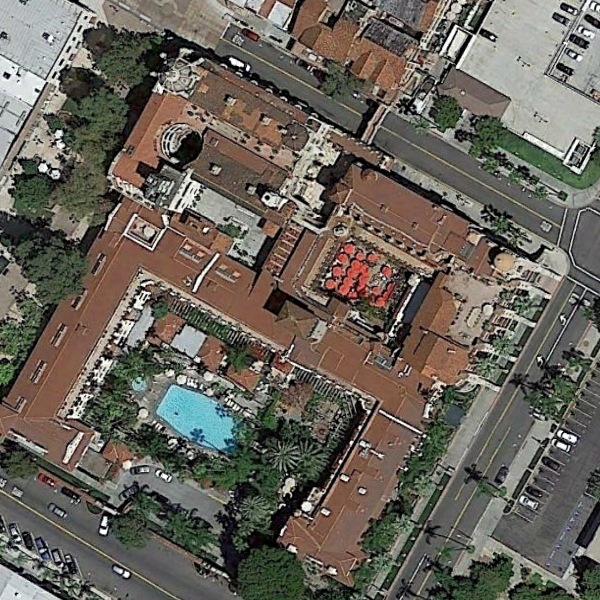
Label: Resort